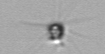
Label: Calciopappus